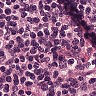
Metastatic tissue present: no